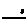
Label: moon